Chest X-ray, PA view. Patient: 31 years old, sex M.
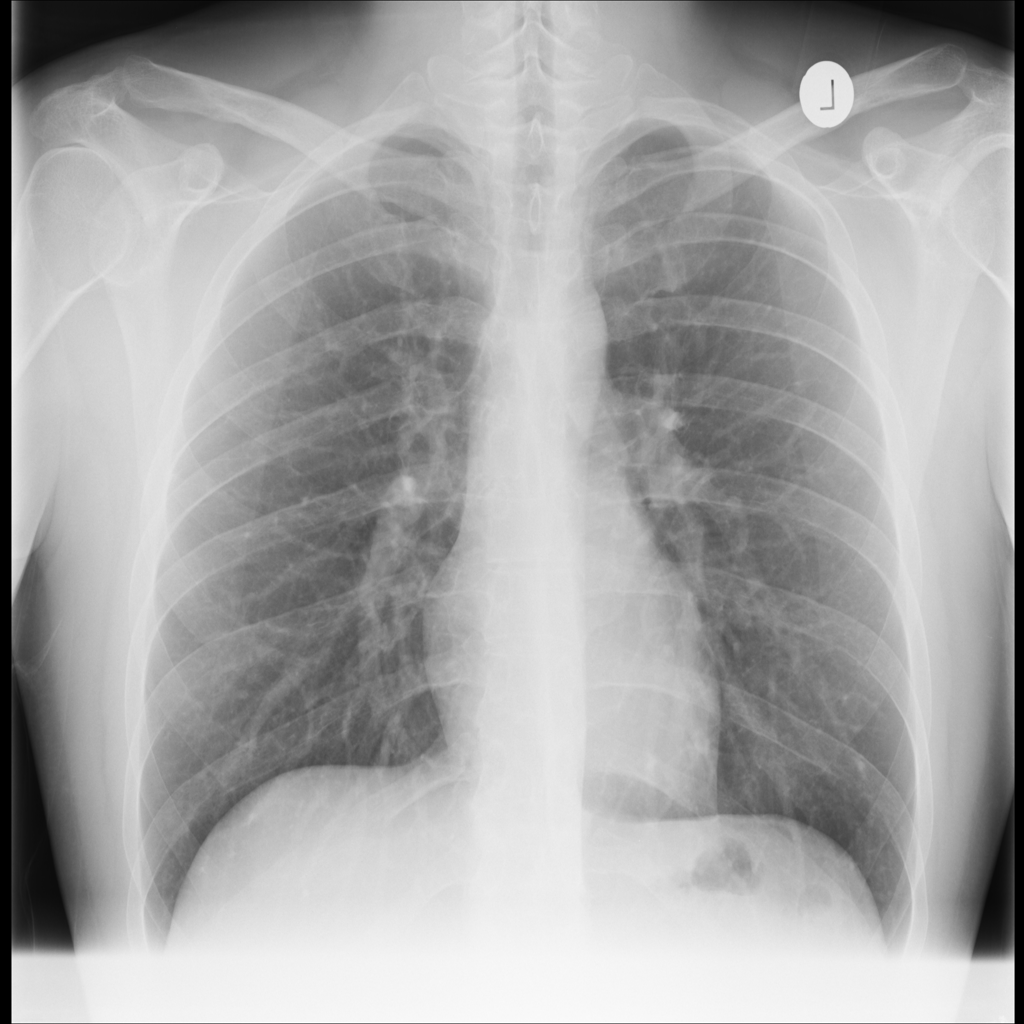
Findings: No Finding